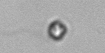
Label: nanoplankton_mix